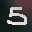
Label: 5